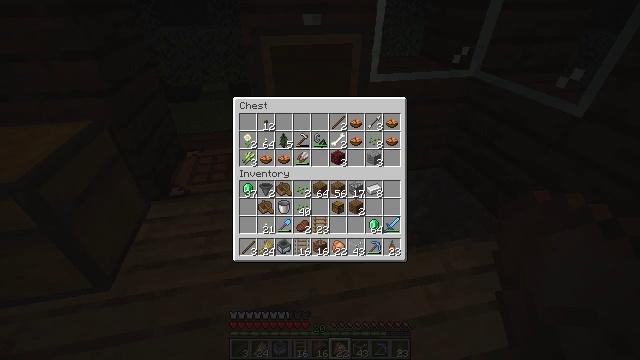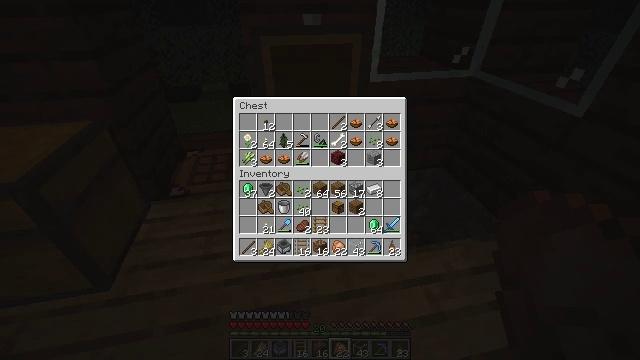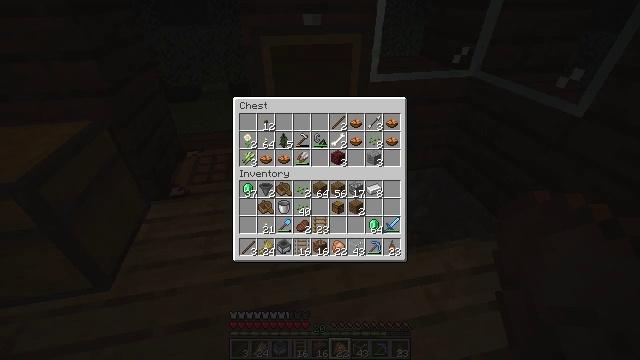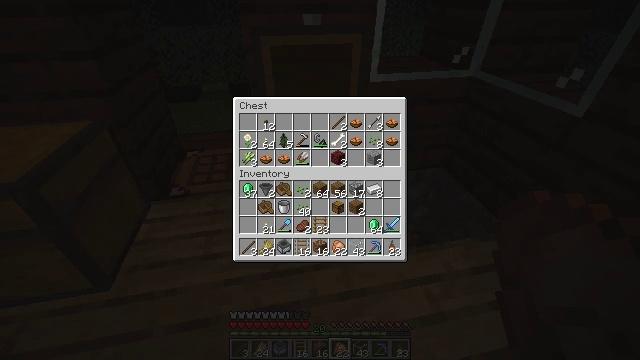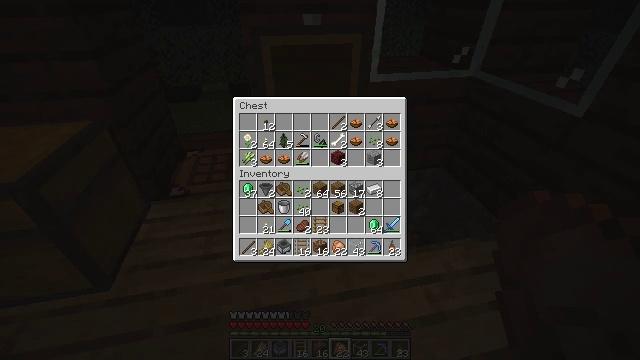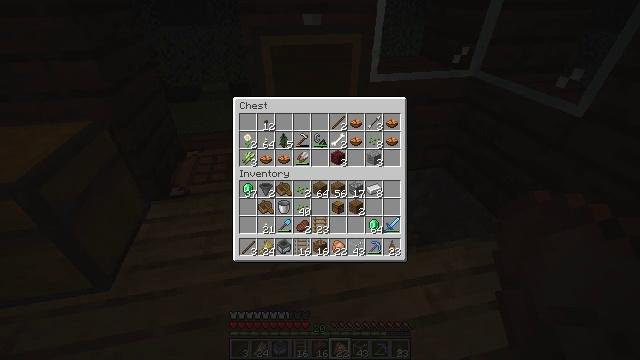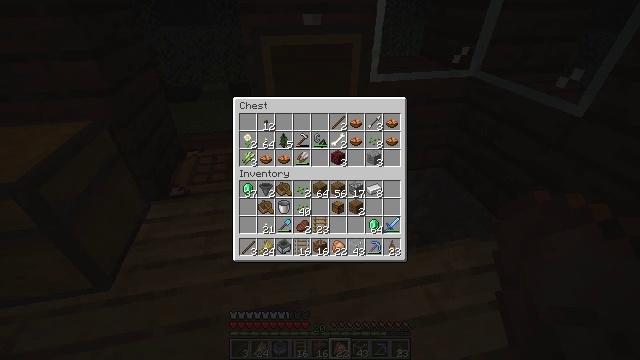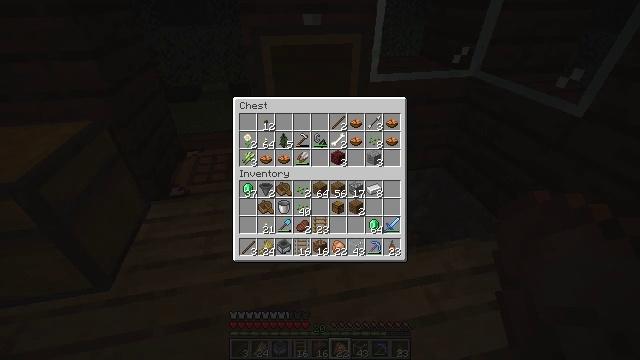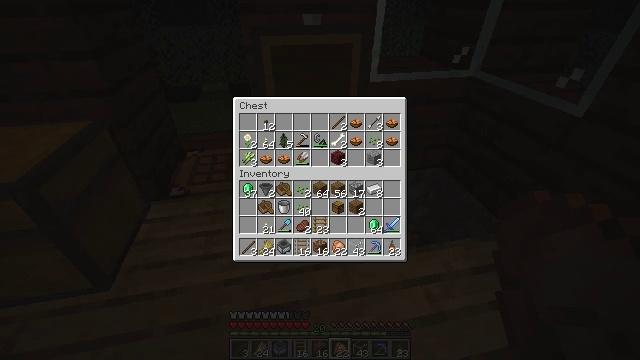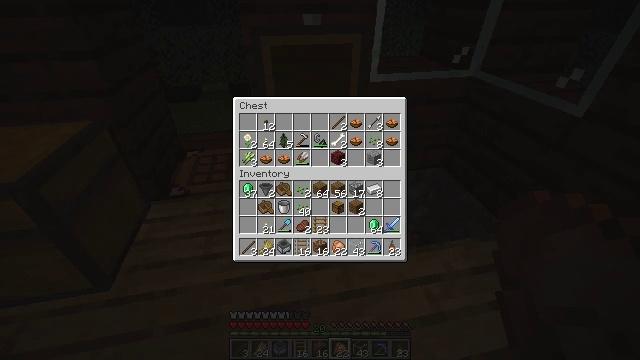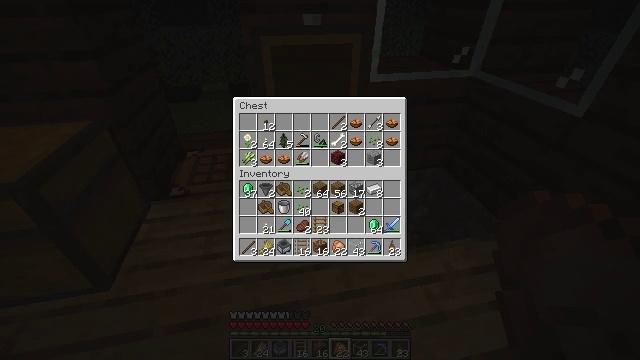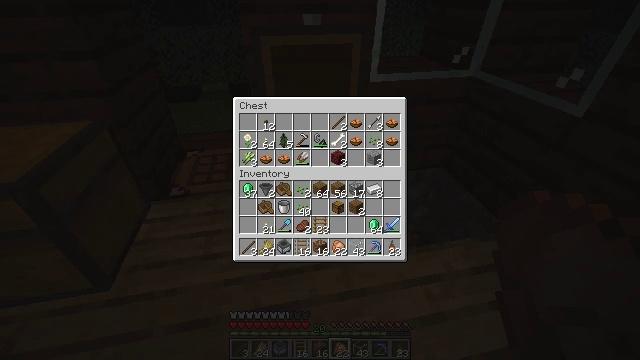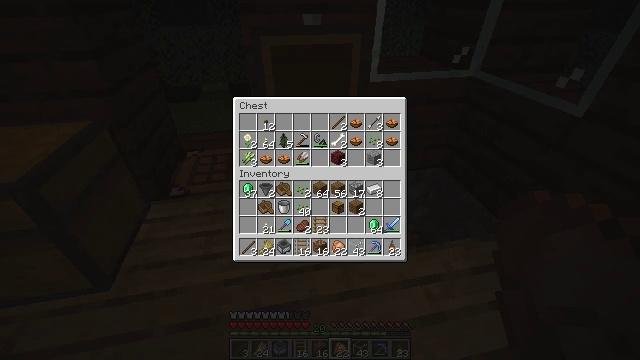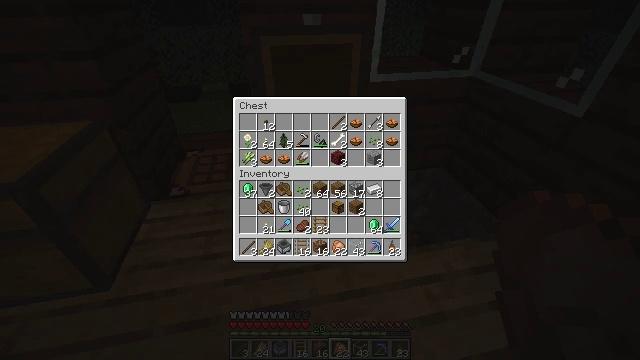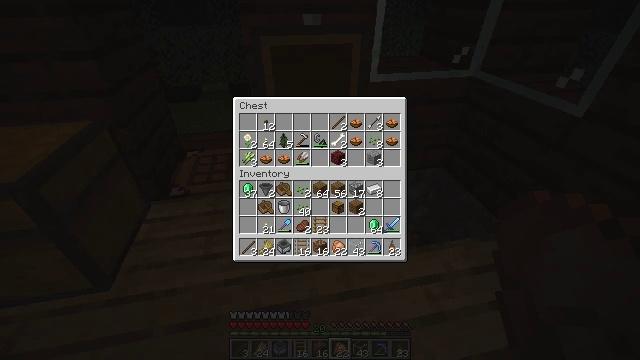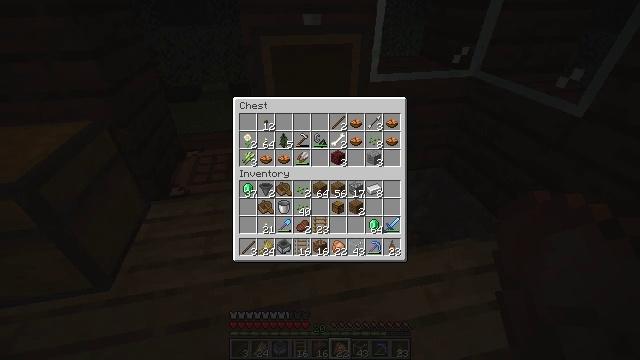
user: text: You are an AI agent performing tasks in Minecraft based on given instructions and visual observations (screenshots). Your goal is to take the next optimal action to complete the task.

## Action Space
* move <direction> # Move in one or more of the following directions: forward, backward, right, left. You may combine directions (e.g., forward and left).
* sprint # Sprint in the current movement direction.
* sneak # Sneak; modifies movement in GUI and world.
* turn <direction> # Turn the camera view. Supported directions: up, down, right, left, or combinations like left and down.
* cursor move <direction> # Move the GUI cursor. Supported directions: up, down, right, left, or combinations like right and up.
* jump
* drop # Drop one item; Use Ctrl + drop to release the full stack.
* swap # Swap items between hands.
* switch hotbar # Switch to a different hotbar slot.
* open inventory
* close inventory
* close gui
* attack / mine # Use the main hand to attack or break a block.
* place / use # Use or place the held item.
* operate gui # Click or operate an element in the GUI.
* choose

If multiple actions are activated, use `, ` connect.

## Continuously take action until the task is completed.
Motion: motion action
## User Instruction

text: Open the crafting table and make an observer.
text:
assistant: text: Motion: no_op
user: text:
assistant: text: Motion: no_op
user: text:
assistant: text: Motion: no_op
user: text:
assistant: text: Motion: no_op
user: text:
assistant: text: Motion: no_op
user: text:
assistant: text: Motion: no_op
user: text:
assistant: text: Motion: no_op
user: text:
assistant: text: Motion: no_op
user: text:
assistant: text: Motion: no_op
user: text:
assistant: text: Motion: no_op
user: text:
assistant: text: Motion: no_op
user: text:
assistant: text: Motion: no_op
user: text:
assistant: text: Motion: no_op
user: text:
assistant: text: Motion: no_op
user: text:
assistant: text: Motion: no_op
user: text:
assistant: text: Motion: no_op
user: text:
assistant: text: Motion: no_op
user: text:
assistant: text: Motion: no_op
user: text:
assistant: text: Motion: no_op
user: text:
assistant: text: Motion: no_op
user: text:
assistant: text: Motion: no_op
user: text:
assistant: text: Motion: no_op
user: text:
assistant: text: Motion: no_op
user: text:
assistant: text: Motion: no_op
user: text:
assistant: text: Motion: no_op
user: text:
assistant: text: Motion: no_op
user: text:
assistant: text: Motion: no_op
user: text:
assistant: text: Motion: no_op
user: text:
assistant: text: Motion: no_op
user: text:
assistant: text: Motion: no_op